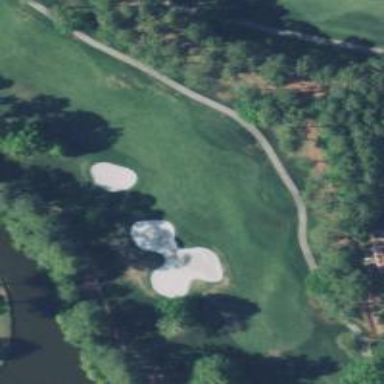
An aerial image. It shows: View of golf hole.